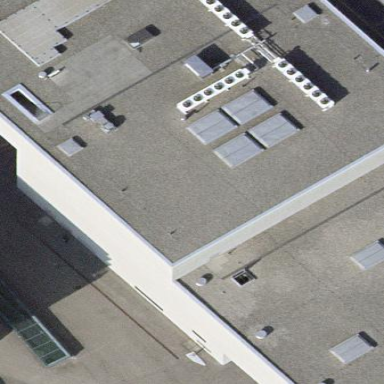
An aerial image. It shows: Gray building with flat gray roof.